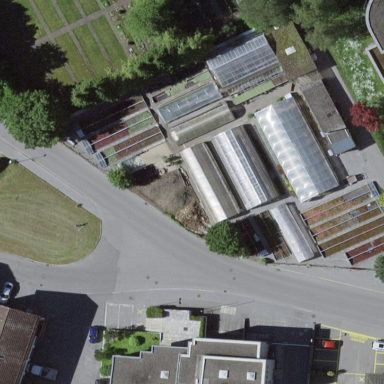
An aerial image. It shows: Area dedicated to greenhouse horticulture.